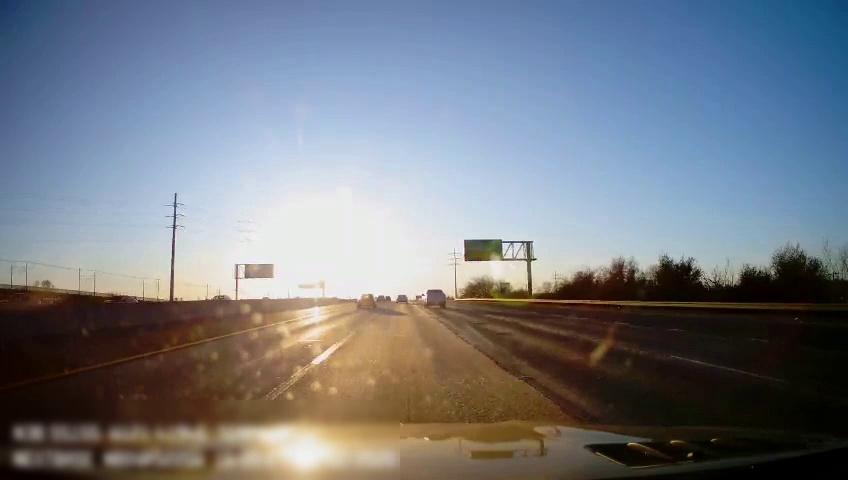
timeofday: Day
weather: Sunny
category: Drivable Space
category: Vehicles | Truck
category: Vehicles | Car
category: Vehicles | Car
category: Vehicles | Car
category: Vehicles | Car
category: Vehicles | SUV
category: Lanes | Alternate Lane
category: Lanes | Alternate Lane
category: Lanes | Current Lane
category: Lanes | Alternate Lane
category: Traffic | Signs
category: Traffic | Signs
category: Traffic | Signs